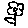
Label: flower